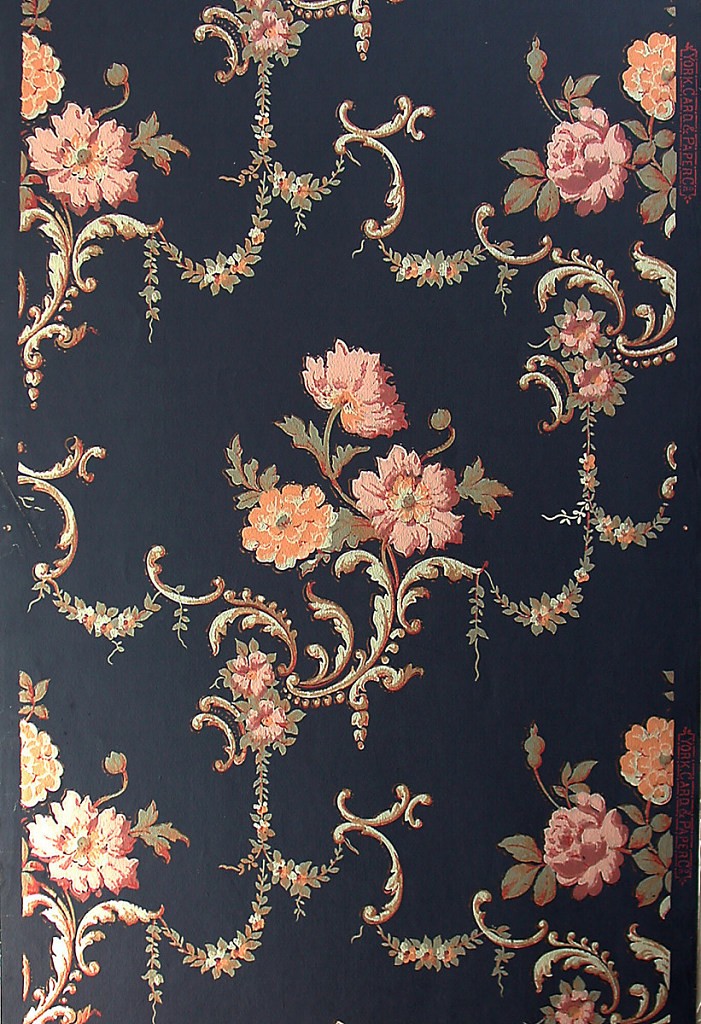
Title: Sidewall
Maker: York Card & Paper Co., 1891
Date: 1885–90
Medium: Machine-printed on paper
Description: Asymmetrical styling with a Rococo revival-style influence. Two bouquets of pink and yellow flowers alternate diagonally.  Vines and scrollwork embellish and connect these motifs. Straight across match. Printed in colors on dark blue ground.